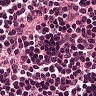
Metastatic tissue present: no